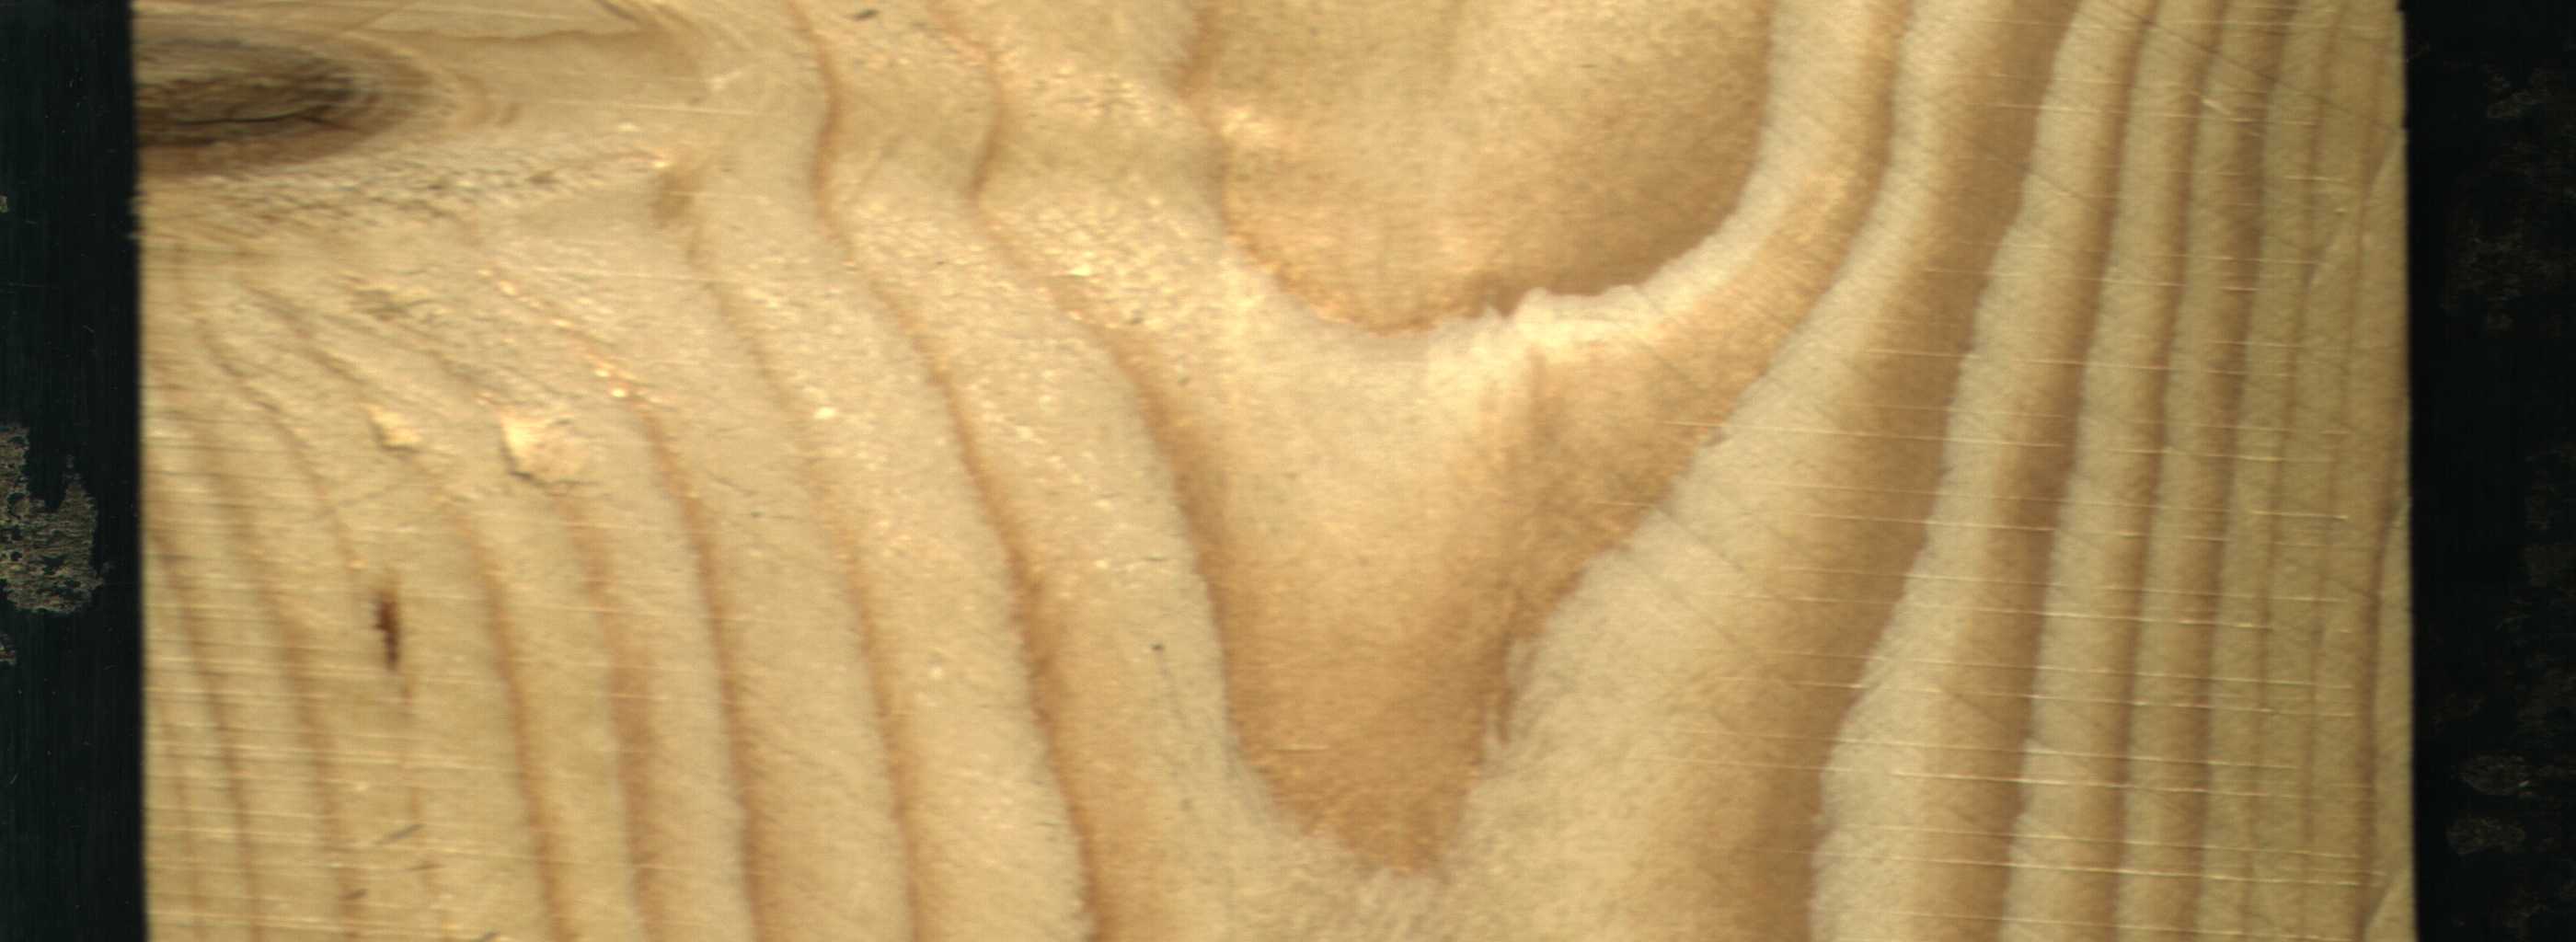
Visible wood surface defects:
resin
Live_Knot